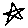
Label: star